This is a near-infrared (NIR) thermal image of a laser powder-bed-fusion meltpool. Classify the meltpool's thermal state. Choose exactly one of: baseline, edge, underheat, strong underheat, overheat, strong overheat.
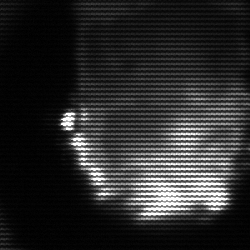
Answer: baseline